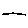
Label: line